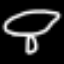
Label: mushroom